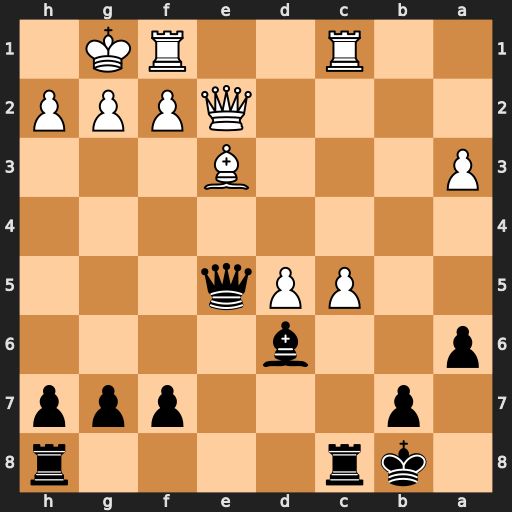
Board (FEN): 1kr4r/1p3ppp/p2b4/2PPq3/8/P3B3/4QPPP/2R2RK1
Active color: b
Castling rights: -
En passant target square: -
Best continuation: Qxh2#